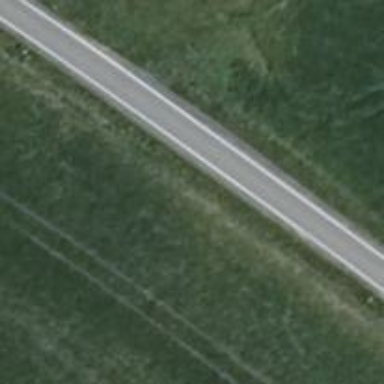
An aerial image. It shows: Tertiary road with asphalt surface.